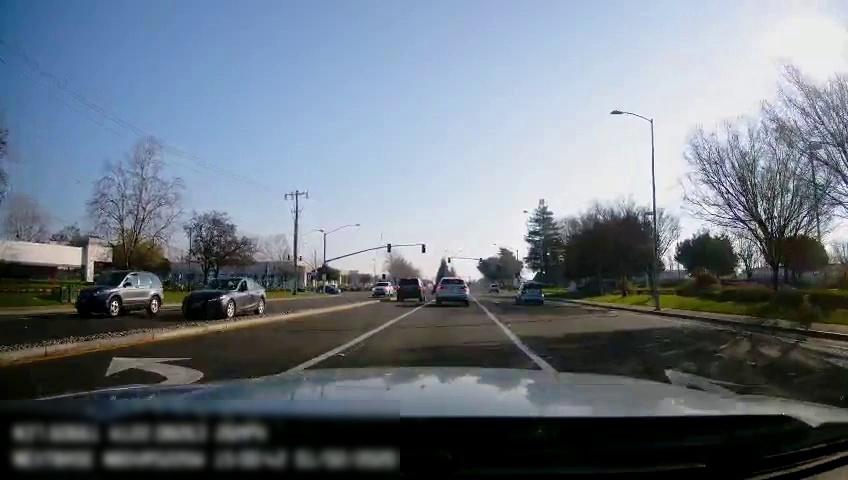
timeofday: Day
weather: Sunny
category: Drivable Space
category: Drivable Space
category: Vehicles | SUV
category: Vehicles | SUV
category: Vehicles | SUV
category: Vehicles | Car
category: Vehicles | SUV
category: Vehicles | Car
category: Lanes | Current Lane
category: Lanes | Alternate Lane
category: Lanes | Current Lane
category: Lanes | Alternate Lane